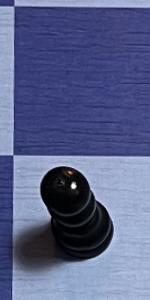
Label: Pawn_Black